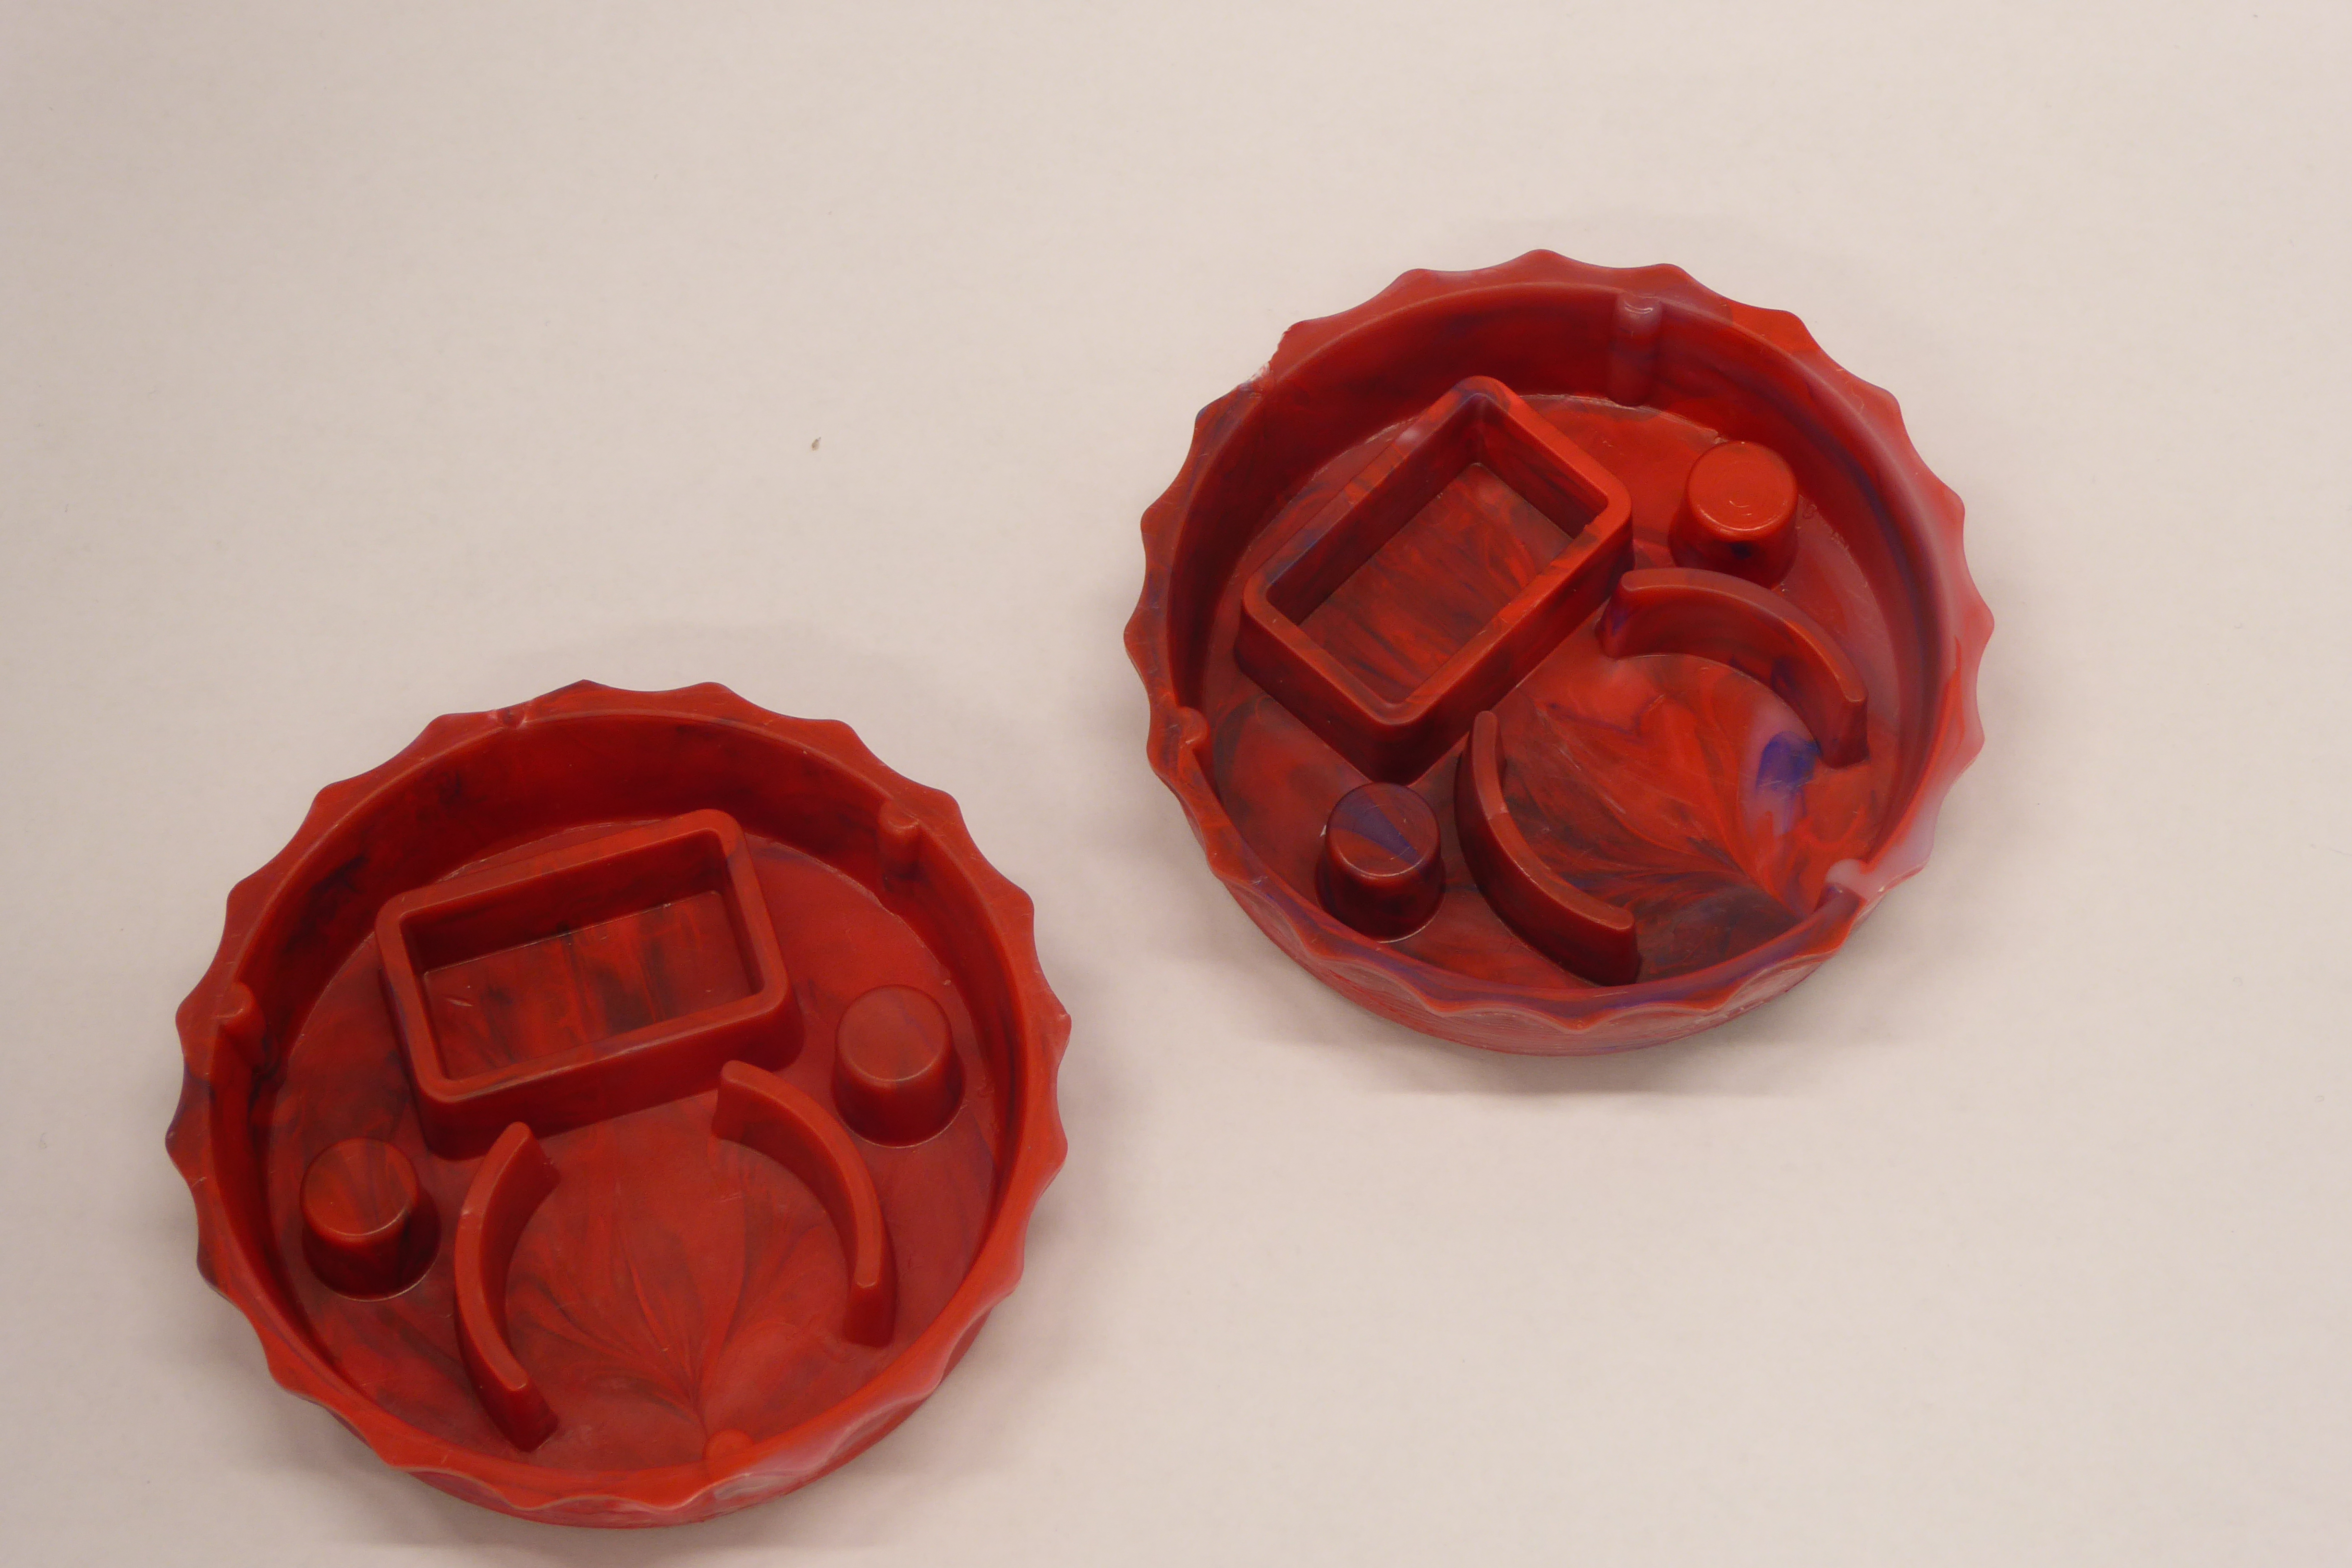
Label: Bottle Opener - Cover